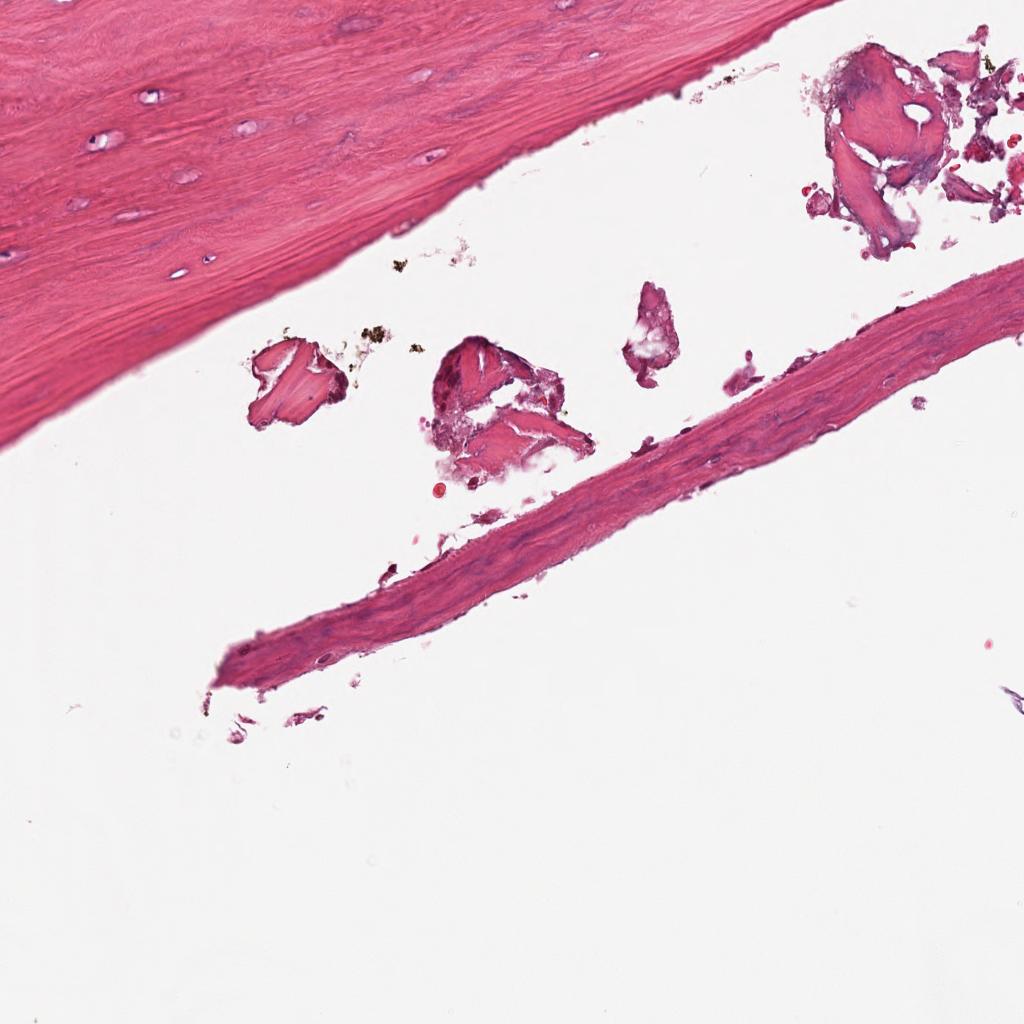
Label: Non-Tumor